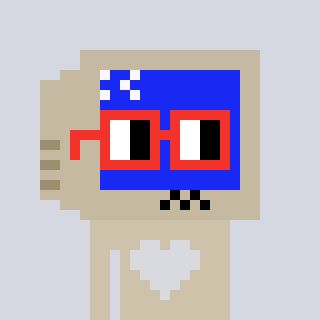
a pixel art character with square red glasses, a old monitor-shaped head and a bege-colored body on a cool background